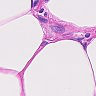
Metastatic tissue present: no